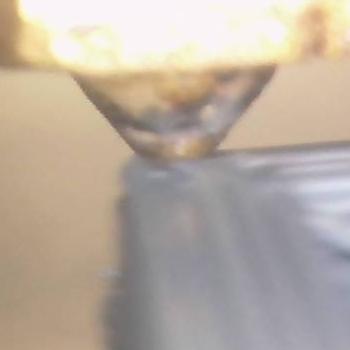
Flow rate: 62%